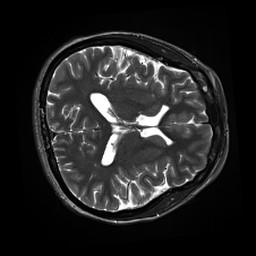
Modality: inplaneT2
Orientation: axial
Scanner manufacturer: siemens
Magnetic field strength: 3 T
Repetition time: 11 s
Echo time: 0.059 s